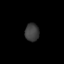
Tissue: lung
Cell type: Epithelial cells
Senescence score: 0.5572
Nuclear area (px): 250
Mean DAPI intensity: 60.252